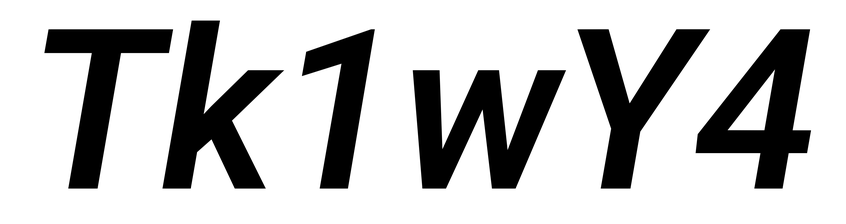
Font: Roboto-Italic_SemiBold_Italic